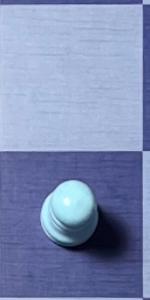
Label: Pawn_White